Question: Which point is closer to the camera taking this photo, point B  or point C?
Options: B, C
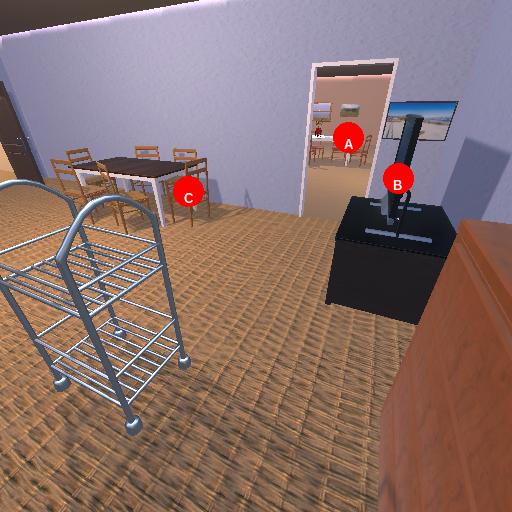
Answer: B